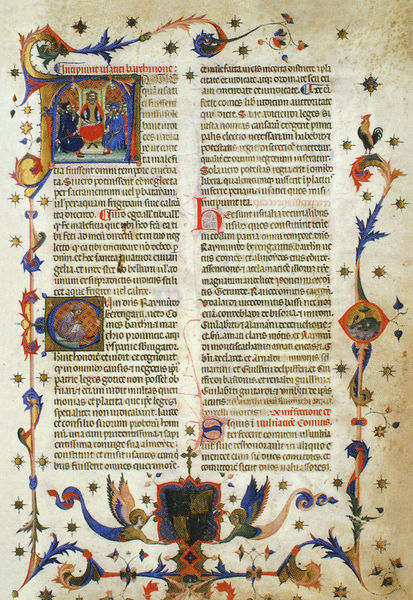
Titel: Llibre Verd de Barcelona
Institution: Barcelona, Arxiu Històric de la Ciutat de Barcelona
Schlagwörter: blau, blätter, mann, gelb, grün, menschen, nacht, zeichnung, blüten, rot, bibel, geschichte, morgen, gold, engel, ranken, schrift, bilder, spalten, könig, thron, ornamente, verzierung, schild, buch, kreuz, sterne, titel, seite, text, buchstaben, initiale, buchdruck, pergament, wappen, korpus, initialien, mittelalter, märchen, hahn, verzeirung, handschrift, sonnen, historisch, gockel, schrif, buchmalerei, inkunabel, altdeutsche schrift, illumination, jesusabbildung, er mengel, buchstagen